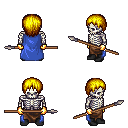
a pixel art fantasy rpg character, male body template, skeleton, blue cape, robe skirt, blonde plain hairstyle, gold gloves, black shoes, spear, four views (front, back, left, right), 2x2 character sprite sheet, small pixel art, hard edges, no anti-aliasing